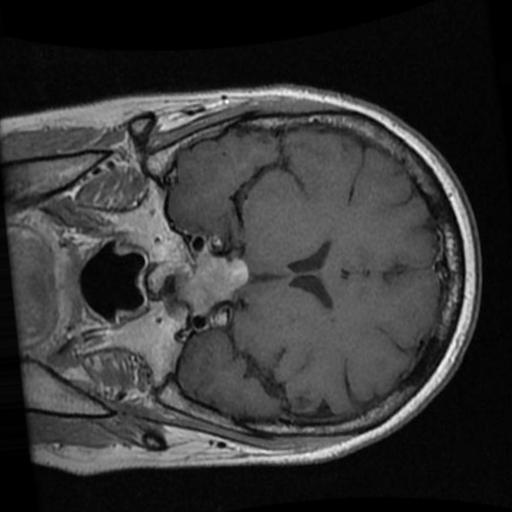
Label: brain_tumor